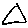
Label: triangle